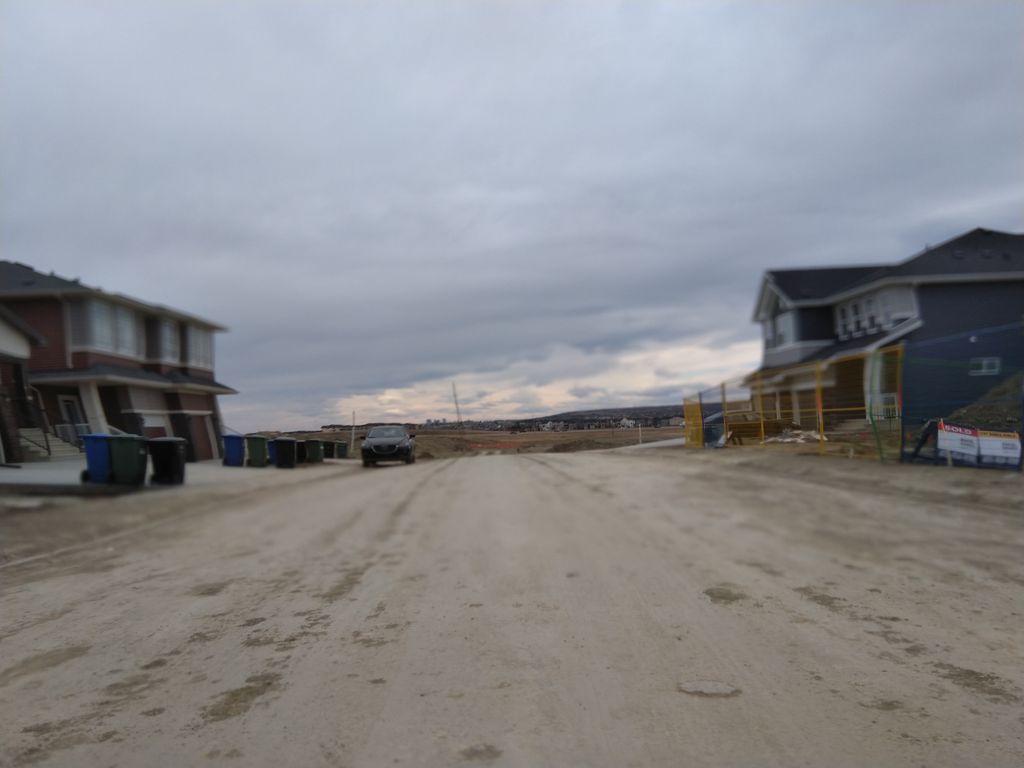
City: calgary